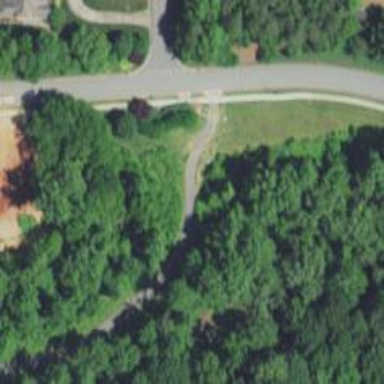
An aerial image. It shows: Asphalt path with excellent trail visibility.